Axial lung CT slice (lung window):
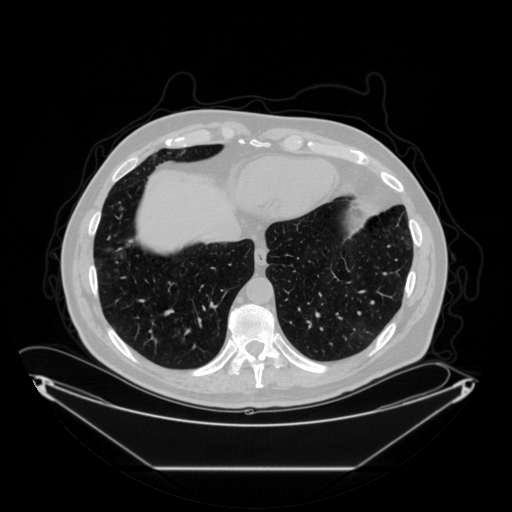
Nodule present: no